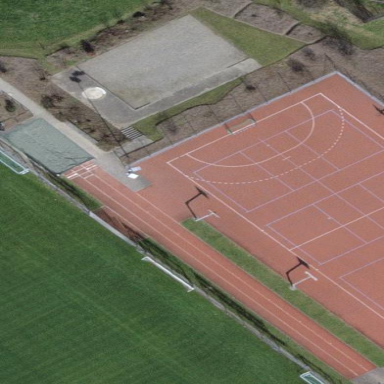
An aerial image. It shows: Grass pitch designated for athletics.